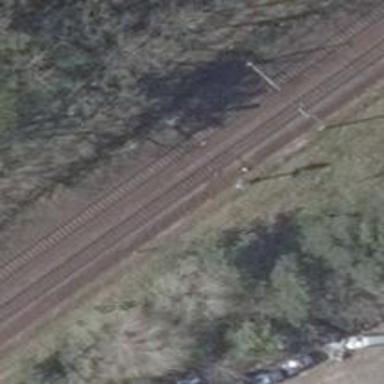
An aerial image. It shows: Railway signal.